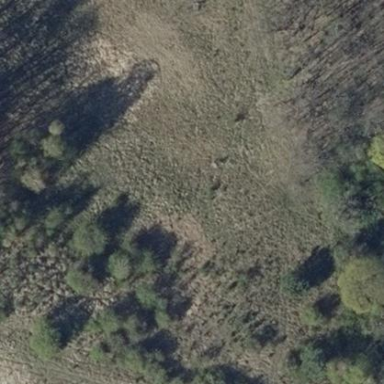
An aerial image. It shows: Patch of scrub vegetation.